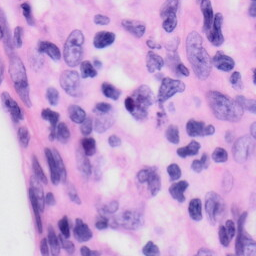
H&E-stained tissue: Skin